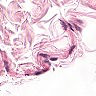
Metastatic tissue present: no